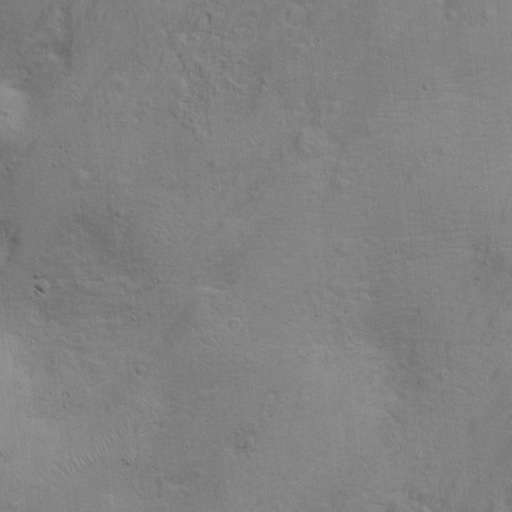
Classes present: Background